Question: I have a object like this:
'''
public class Test
{
public String TestValue { get; set; }
}
'''
For this object there is a custom editor for template:
'''
@inherits System.Web.Mvc.WebViewPage<MvcApplication12.Models.TestModel>
@Html.EditorFor(m => m.TestValue)
'''
and a Model-Binder:
'''
public class TestBinder : IModelBinder
{
public object BindModel(ControllerContext controllerContext, ModelBindingContext bindingContext)
{
ValueProviderResult providerValue =
bindingContext.ValueProvider.GetValue(bindingContext.ModelName + ".TestValue");
bindingContext.ModelState.SetModelValue(bindingContext.ModelName + ".TestValue", providerValue);
if (null != providerValue && !String.IsNullOrWhiteSpace(providerValue.AttemptedValue))
{
Test test = new Test();
test.TestValue = providerValue.AttemptedValue;
return test;
}
return null;
}
}
'''
The Model for the Controller is like this:
'''
public class LogOnModel
{
[Required]
[DataType(DataType.Password)]
[Display(Name = "Password")]
public string Password { get; set; }
[Required]
[Display(Name = "Value")]
public Test Value { get; set; }
}
'''
You can see, I use the Test object, that will be rendered by the custom editor for template shown above.
the razor syntax is like that:
'''
<div class="editor-label">
@Html.LabelFor(m => m.Password)
</div>
<div class="editor-field">
@Html.PasswordFor(m => m.Password)
@Html.ValidationMessageFor(m => m.Password)
</div>
<div class="editor-label">
@Html.LabelFor(m => m.Value)
</div>
<div class="editor-field">
@Html.EditorFor(m => m.Value)
@Html.ValidationMessageFor(m => m.Value)
</div>
'''
The data anotiation in the model says, that the input for the test object (m.Value) is required. When there is no input for this field, the ModelBinder (TestBinder) will return null.
Then the validation message is displayed like this:

But the css class called "input-validation-error" is not added to the input field.
How can I achieve, that on an Model-Error mvc3 adds the css class "input-validation-error" to all nested input fields of an custom editor template?
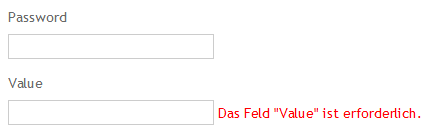
Answer: finally I solved it.
There are two ways to do it.
1. If there is only one Field in your custom editor for, you can use a textbox where you do not set the name
'@inherits System.Web.Mvc.WebViewPage<MvcApplication12.Models.TestModel> @Html.TextBox("", Model.TestValue)'
1. But maybe you have more than one fields in your custom editor for.
First you have to change your css file and add one line like this
'.inner-input-validation-error input[type=text]'
here you can now say how your error fields will look like. Maybe like this
'''
.inner-input-validation-error input[type=text],
input.input-validation-error,
textarea.input-validation-error,
select.input-validation-error
{
border: 1px solid black;
background-color: red;
font-size:100%;
}
'''
Now change your custom editor for template, so that you add the class .inner-input-validation-error on error in a span, containing your edit fields
'''
@inherits System.Web.Mvc.WebViewPage<MvcApplication12.Models.TestModel>
<span
@if (!ViewData.ModelState.IsValid)
{
<text>
class="inner-input-validation-error"
</text>
}
>
@Html.EditorFor(model => model.TestValue1)
@Html.EditorFor(model => model.TestValue2)
</span>
'''
Thats it.